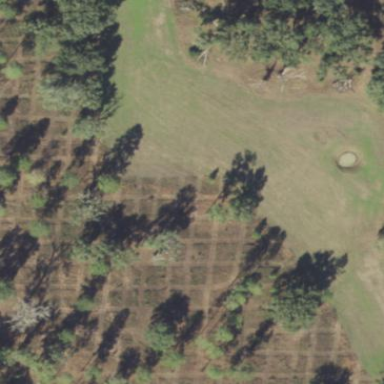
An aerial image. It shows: Orchard.